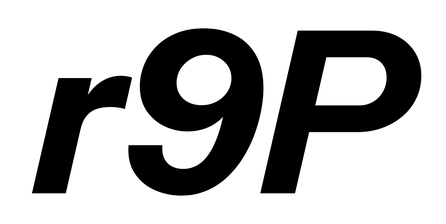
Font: InstrumentSans-Italic_Bold_Italic